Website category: university
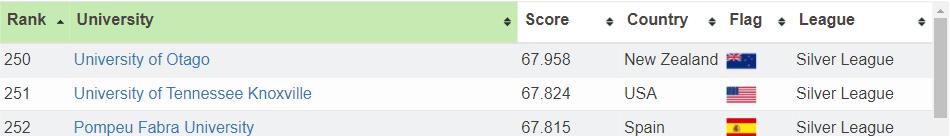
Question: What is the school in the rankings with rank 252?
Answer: Pompeu Fabra University

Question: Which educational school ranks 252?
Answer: Pompeu Fabra University

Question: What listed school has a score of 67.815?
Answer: Pompeu Fabra University

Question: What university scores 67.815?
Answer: Pompeu Fabra University

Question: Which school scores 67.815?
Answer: Pompeu Fabra University

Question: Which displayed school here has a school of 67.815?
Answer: Pompeu Fabra University

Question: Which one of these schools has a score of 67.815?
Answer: Pompeu Fabra University

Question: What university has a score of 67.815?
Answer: Pompeu Fabra University

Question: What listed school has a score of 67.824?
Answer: University of Tennessee Knoxville

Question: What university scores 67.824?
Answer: University of Tennessee Knoxville

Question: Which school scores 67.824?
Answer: University of Tennessee Knoxville

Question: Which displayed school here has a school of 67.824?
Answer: University of Tennessee Knoxville

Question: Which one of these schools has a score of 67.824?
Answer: University of Tennessee Knoxville

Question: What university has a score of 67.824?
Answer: University of Tennessee Knoxville

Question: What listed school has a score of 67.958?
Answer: University of Otago

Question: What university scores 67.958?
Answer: University of Otago

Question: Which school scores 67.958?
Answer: University of Otago

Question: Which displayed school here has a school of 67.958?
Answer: University of Otago

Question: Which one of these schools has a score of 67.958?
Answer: University of Otago

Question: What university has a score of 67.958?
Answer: University of Otago

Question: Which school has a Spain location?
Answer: Pompeu Fabra University

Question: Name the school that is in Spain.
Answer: Pompeu Fabra University

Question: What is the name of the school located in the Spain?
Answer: Pompeu Fabra University

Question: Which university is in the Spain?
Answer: Pompeu Fabra University

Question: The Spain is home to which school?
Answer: Pompeu Fabra University

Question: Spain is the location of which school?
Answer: Pompeu Fabra University

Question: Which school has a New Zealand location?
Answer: University of Otago

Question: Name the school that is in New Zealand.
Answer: University of Otago

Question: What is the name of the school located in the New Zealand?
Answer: University of Otago

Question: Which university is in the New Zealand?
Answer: University of Otago

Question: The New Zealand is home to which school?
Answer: University of Otago

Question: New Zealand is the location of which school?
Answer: University of Otago

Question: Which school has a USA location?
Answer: University of Tennessee Knoxville

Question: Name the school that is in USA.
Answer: University of Tennessee Knoxville

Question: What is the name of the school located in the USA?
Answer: University of Tennessee Knoxville

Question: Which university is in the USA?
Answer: University of Tennessee Knoxville

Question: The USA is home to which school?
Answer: University of Tennessee Knoxville

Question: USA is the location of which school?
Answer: University of Tennessee Knoxville